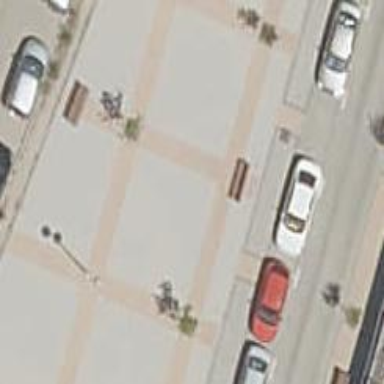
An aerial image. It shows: Bench for seating.